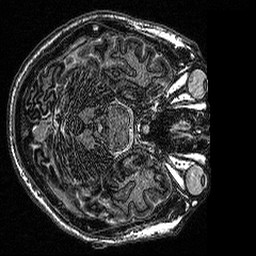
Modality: MP2RAGE
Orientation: axial
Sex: male
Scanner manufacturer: siemens
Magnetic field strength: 3 T
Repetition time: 5 s
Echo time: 0.00292 s